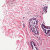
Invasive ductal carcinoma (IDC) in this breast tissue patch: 0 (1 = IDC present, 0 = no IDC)